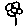
Label: flower